Question: in javascript getting schema (json result) as attached image and then I am iterating to get column names as below in javascipt.
I want to iterate / get titles for only value type discard type is object (example orders, customerDemographics) , how can I achieve this.
I want all properties that are not type of object
'''
for (field in schema) {
var title = field.replace(/([A-Z])/g, " $1");
}
'''

Thanks in advance.
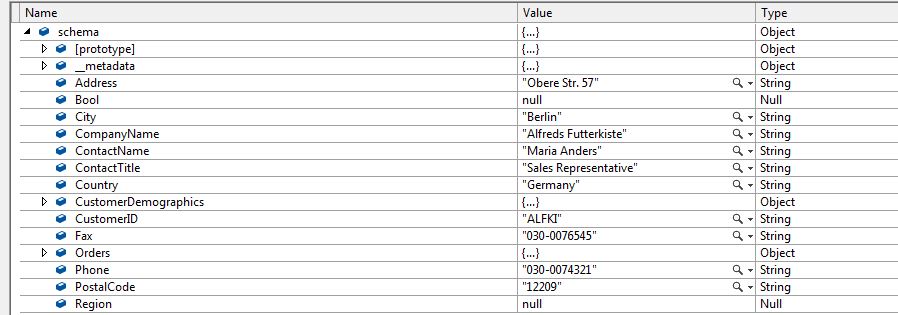
Answer: '''
for (field in schema) {
if (typeof schema[field] !== "object"){
// property schema[field] is not an object
}
}
'''
I think the if statement above does what you want. It will pick out all properties that are not of type object.
One other thing. In the code you are implicitly defining the variable field (if it's not defined in another block of code that you haven't posted). This is considered bad practice. I would change this line to:
'''
for(var field in schema)
'''